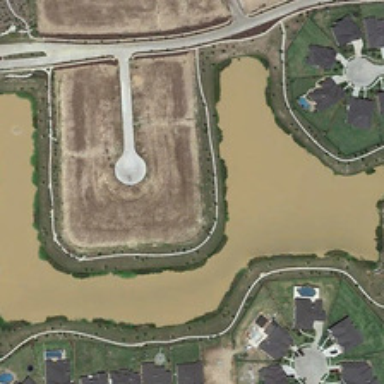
A rectangular square is semi-surrounded by an irregular yellow pond and some buildings .